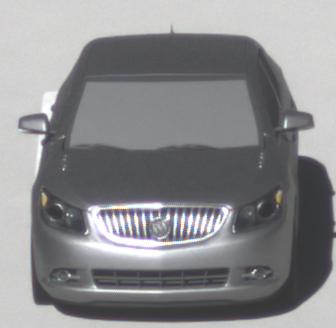
Make: Buick
Model: LaCrosse
Detailed model: Gen. 2
Model produced from: 2009
Model produced until: 2016
Doors: 4
Color: gray
Road condition: dry road
Daytime: morning or afternoon
Contrast: high contrast